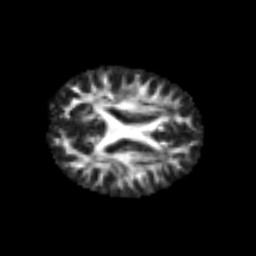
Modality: FA
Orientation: axial
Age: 25
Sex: male
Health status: healthy